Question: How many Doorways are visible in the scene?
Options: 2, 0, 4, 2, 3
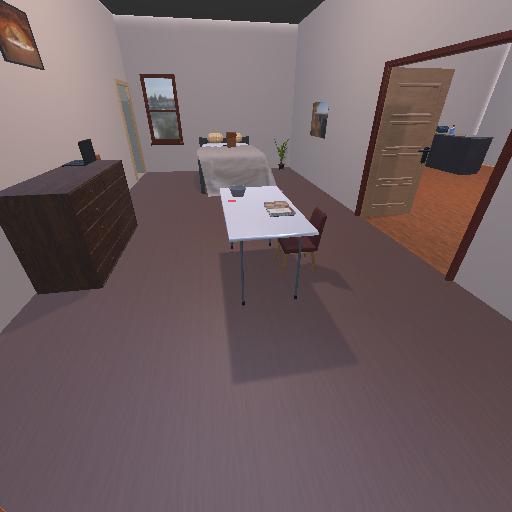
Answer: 2